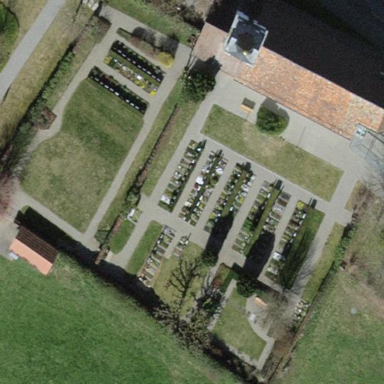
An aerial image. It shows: Graveyard.